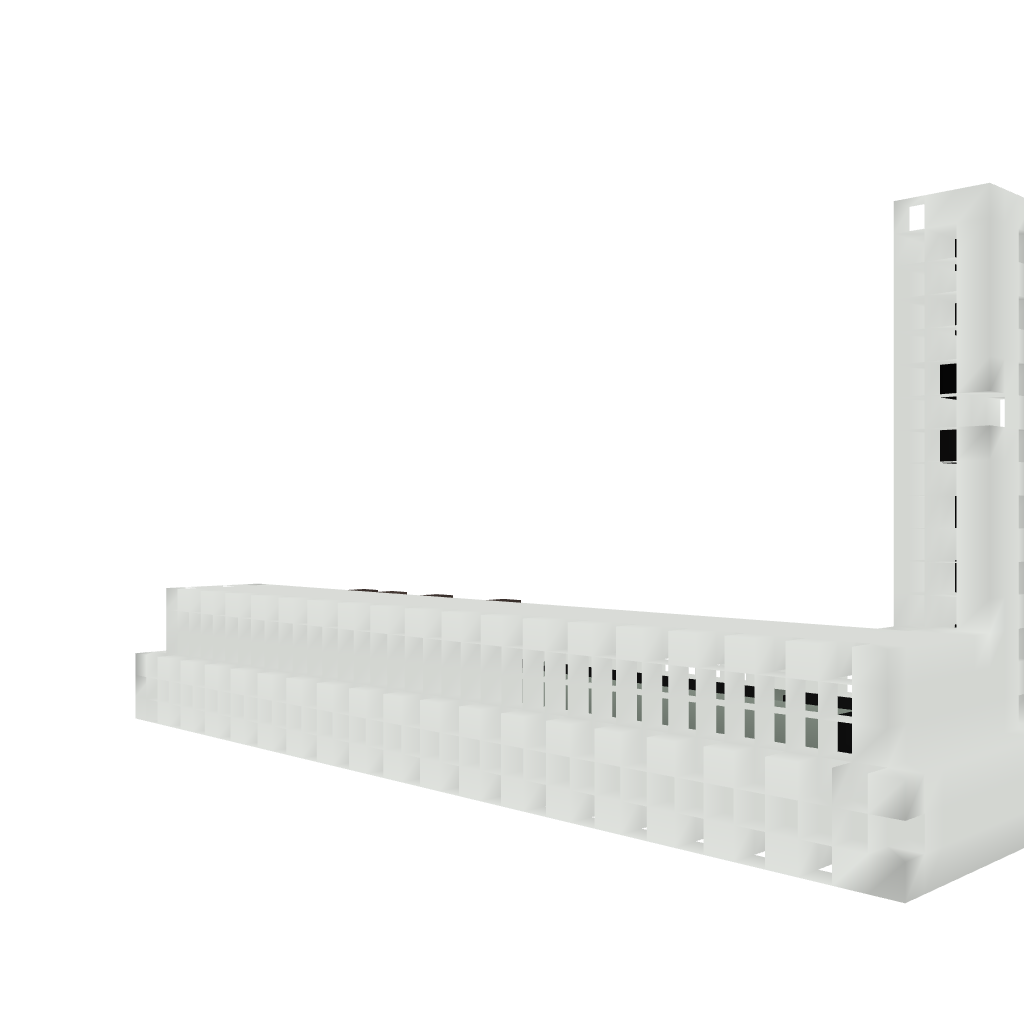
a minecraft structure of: A redstone cannon.